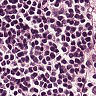
Metastatic tissue present: no